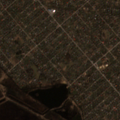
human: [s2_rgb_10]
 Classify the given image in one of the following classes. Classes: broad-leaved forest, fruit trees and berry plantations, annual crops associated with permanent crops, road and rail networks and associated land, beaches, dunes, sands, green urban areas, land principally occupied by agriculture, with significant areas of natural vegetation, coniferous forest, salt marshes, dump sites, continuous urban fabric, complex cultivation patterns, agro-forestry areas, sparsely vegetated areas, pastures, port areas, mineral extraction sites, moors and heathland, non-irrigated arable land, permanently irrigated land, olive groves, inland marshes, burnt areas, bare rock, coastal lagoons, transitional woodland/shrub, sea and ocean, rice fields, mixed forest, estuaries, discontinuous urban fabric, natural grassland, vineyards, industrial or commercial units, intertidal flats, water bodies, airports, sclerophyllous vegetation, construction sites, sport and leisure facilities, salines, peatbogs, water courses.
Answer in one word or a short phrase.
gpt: discontinuous urban fabric, coniferous forest, inland marshes